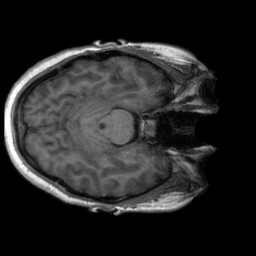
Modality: T1w
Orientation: axial
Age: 19
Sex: female
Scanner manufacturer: siemens
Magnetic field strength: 3 T
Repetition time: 2.3 s
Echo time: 0.00232 s